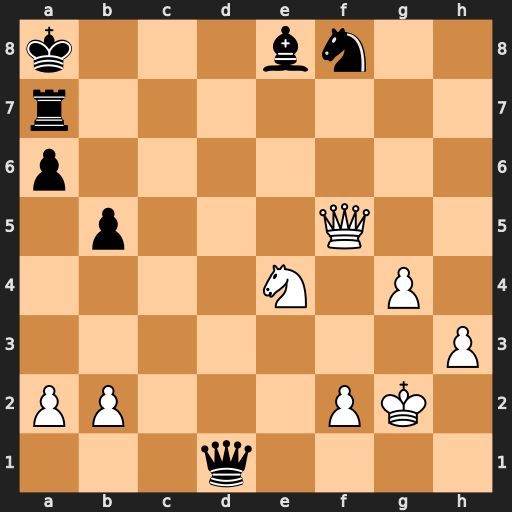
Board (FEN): k3bn2/r7/p7/1p3Q2/4N1P1/7P/PP3PK1/3q4
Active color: w
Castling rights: -
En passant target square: -
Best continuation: Qc8#